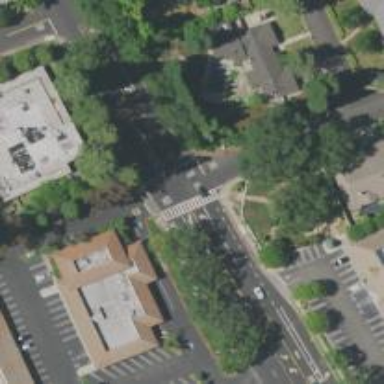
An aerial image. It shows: Crossing road.